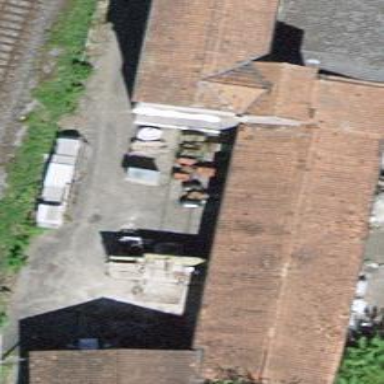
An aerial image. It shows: Industrial building.